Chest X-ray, PA view. Patient: 38 years old, sex F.
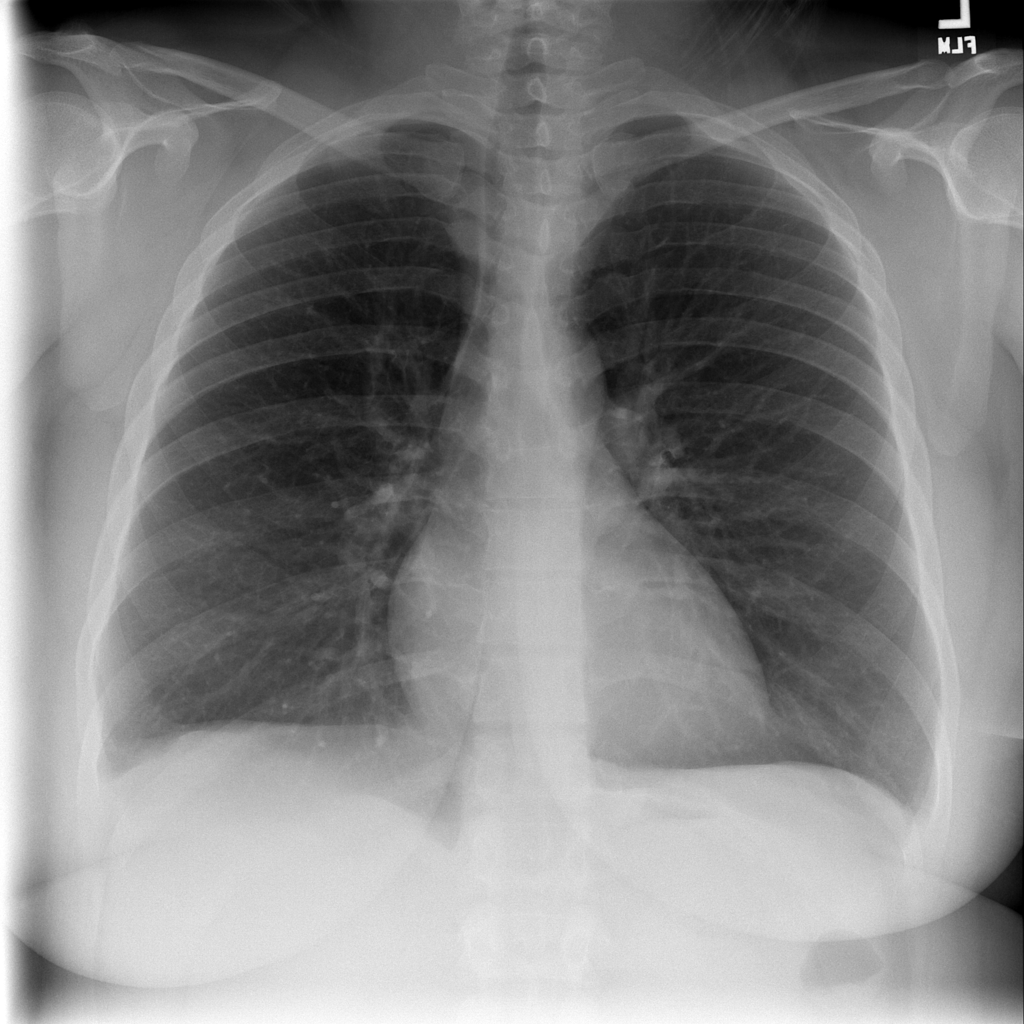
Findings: No Finding